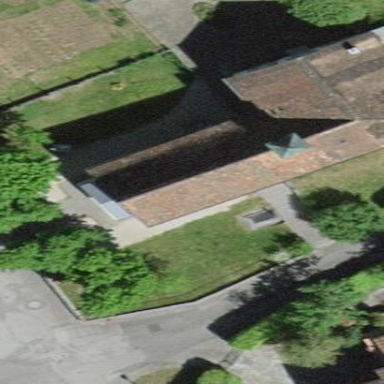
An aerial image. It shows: Chapel that serves as place of worship.